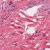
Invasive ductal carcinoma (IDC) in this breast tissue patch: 1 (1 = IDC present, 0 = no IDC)